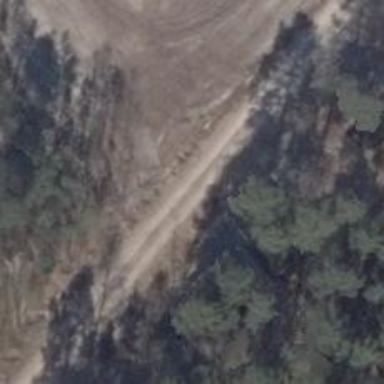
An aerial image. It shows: Gravel track with grade2 tracktype.